Question: I have a "little" app on market, and uploaded a new version of it, but when I upload the apk this message appears:
and the state of the 3rd version is "draft in final phase"
How can i fix it?

I put the Manifest if can be helpfull
'''
<?xml version="1.0" encoding="utf-8"?>
<manifest xmlns:android="http://schemas.android.com/apk/res/android"
package="com.shudy.lightson"
android:versionCode="3"
android:versionName="1.1.1" >
<uses-sdk
android:minSdkVersion="8"
android:targetSdkVersion="17" />
<uses-feature android:name="android.hardware.camera" />
<uses-permission android:name="android.permission.CAMERA"/>
<uses-permission android:name="android.permission.ACCESS_COARSE_LOCATION" />
<uses-permission android:name="android.permission.INTERNET" />
<uses-permission android:name="android.permission.ACCESS_NETWORK_STATE" />
<application
android:debuggable="false"
android:allowBackup="true"
android:icon="@drawable/ic_launcher"
android:label="@string/app_name"
android:theme="@style/AppTheme" >
<activity
android:name="com.shudy.lightson.MainActivity"
android:label="@string/app_name" >
<intent-filter>
<action android:name="android.intent.action.MAIN" />
<category android:name="android.intent.category.LAUNCHER"/>
</intent-filter>
</activity>
<activity android:name="com.google.ads.AdActivity"
android:configChanges="keyboard|keyboardHidden|orientation|screenLayout|uiMode|screenSize|smallestScreenSize">
<meta-data android:value="aXXXXXXXXXXX2" android:name="ADMOB_PUBLISHER_ID" />
</activity>
</application>
</manifest>
'''
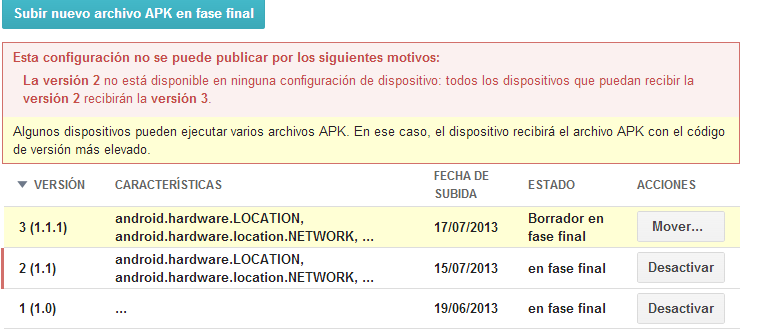
Answer: It's all good. This is how Google Play works. It's just saying that the new version will work for all the devices that are support by older versions. So the old version is obsolete and should be deactivated.
Deactivate the old version and all will be fine.